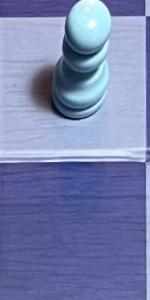
Label: Empty